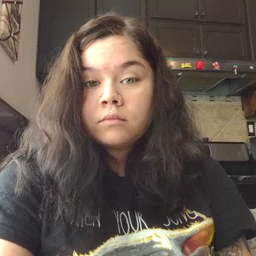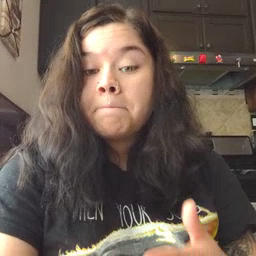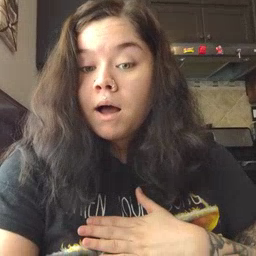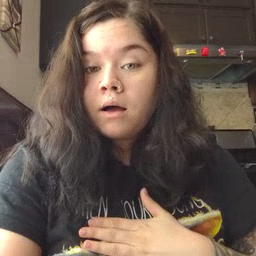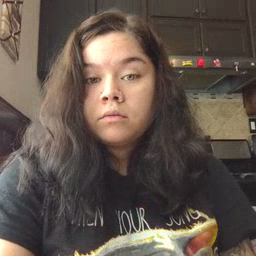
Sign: minemy